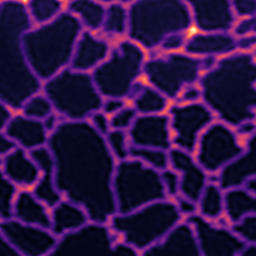
Label: Super-resolution ER image